Interaction volume radius: 10 \u00c5
Interaction volume height: 15 \u00c5
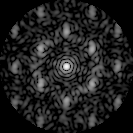
Disorder parameter: 0.5692